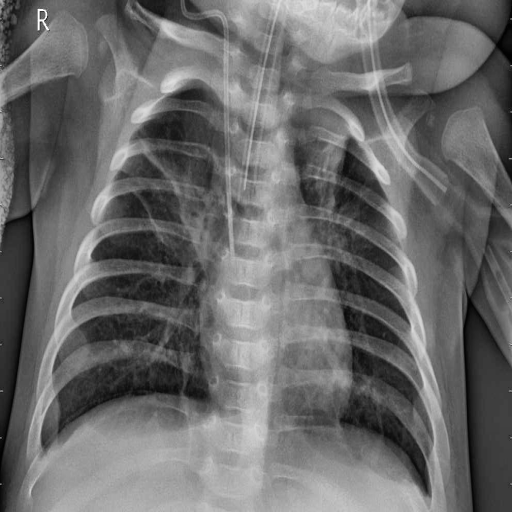
Finding: PNEUMONIA